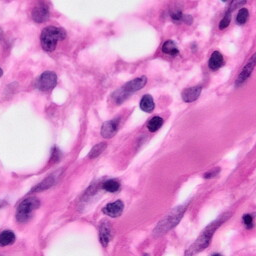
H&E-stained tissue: Pancreatic